Question:
Please see the image attached. I'm a beginner at Java GUI and was hoping someone could guide me in choosing a Layout Manager for GUI like this. I know I might have to use nested layoutmanagers, but I'm not sure which would help me accomplish this job.
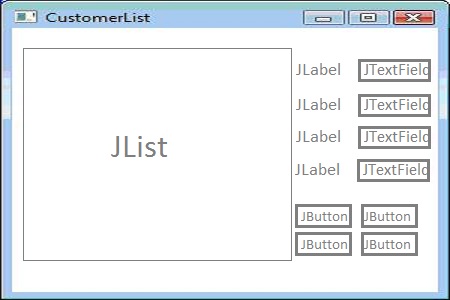
Answer: Here's an idea:
- - -
Alternatively: you could use a 7x2 GridLayout and fill the two positions above the buttons with empty text fields, to separate the labels/fields above from the buttons below.